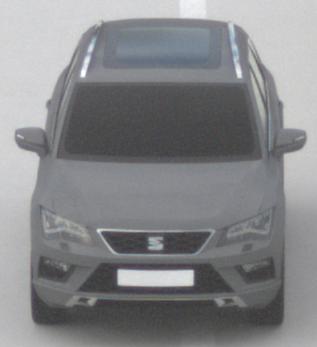
Make: SEAT
Model: Ateca 1.0 TSI Ecomotive
Detailed model: Ateca (5FP)
Model produced from: 2016/08
Model produced until: 2018/08
Doors: 5
Color: gray
Road condition: dry road
Daytime: midday
Contrast: low contrast